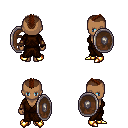
a pixel art fantasy rpg character, female body template, human, dark skin, brown robe, magenta pants, brown short mohawk hairstyle, cloth bracers, gold boots, shield, four views (front, back, left, right), 2x2 character sprite sheet, small pixel art, hard edges, no anti-aliasing